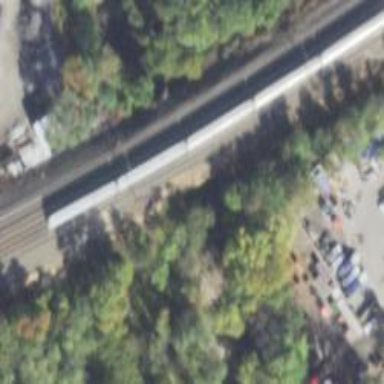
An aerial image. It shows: Bridge over electrified railway with contact line.